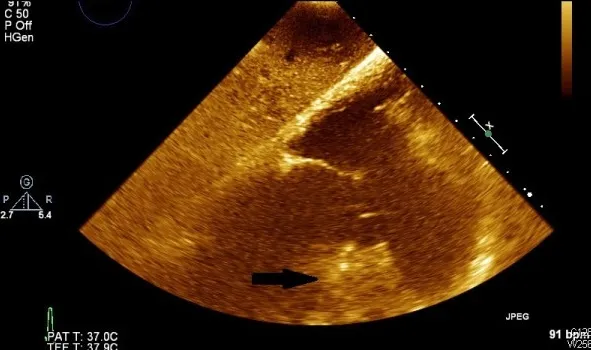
TTE showing a thrombus in the left atrium (arrow).
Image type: radiology (ultrasound)